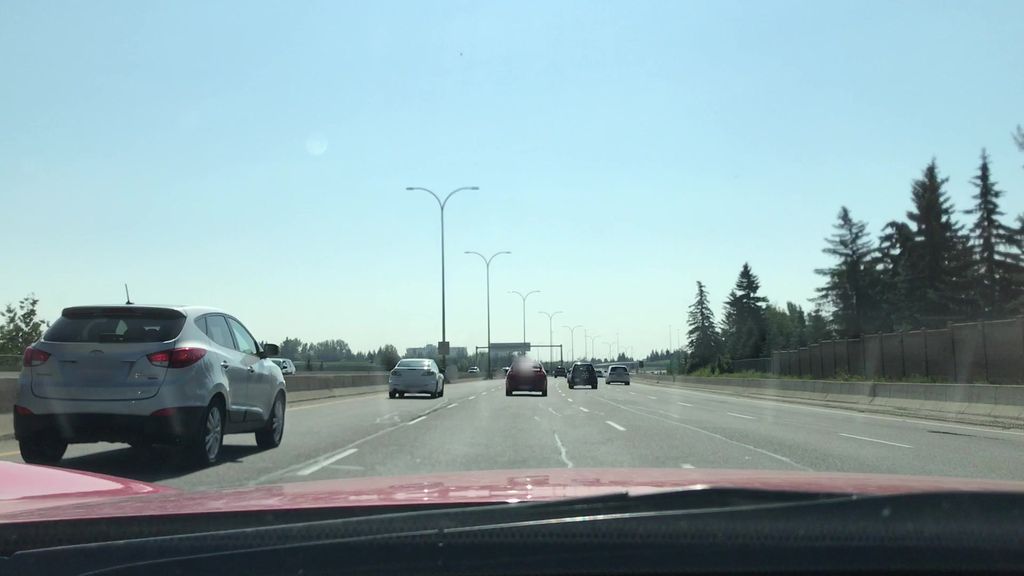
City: calgary